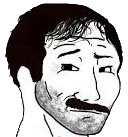
Label: 5_Smugjak